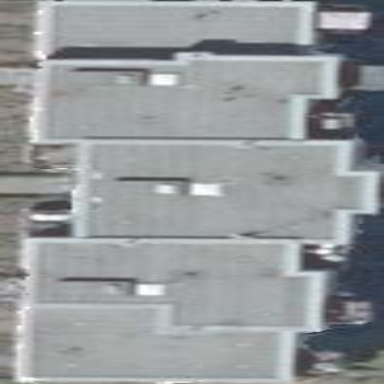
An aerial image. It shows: Residential building with flat roof.